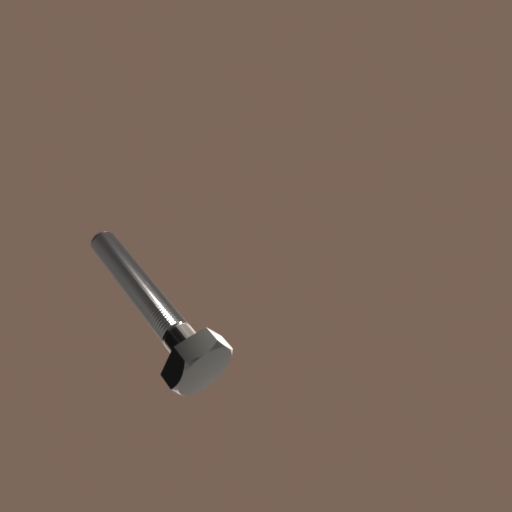
Label: bolt